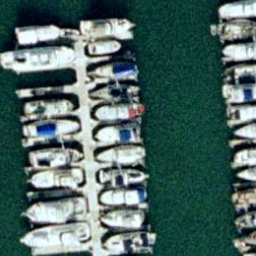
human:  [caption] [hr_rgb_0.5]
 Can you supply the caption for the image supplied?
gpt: Many boats docked in lines at the harbor and the water is deep blue .

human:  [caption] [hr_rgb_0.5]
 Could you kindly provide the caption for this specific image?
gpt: Many boats docked in lines at the harbor and just a few positions are free .

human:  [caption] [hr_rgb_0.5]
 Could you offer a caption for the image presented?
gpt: Lots of boats docked in lines at the harbor the boats are closed to each other .

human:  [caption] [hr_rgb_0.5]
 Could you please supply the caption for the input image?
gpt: Lots of boats docked in lines at the harbor .

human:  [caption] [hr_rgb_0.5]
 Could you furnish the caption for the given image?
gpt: Lots of boats docked in lines at the harbor and the boats are closed to each other .